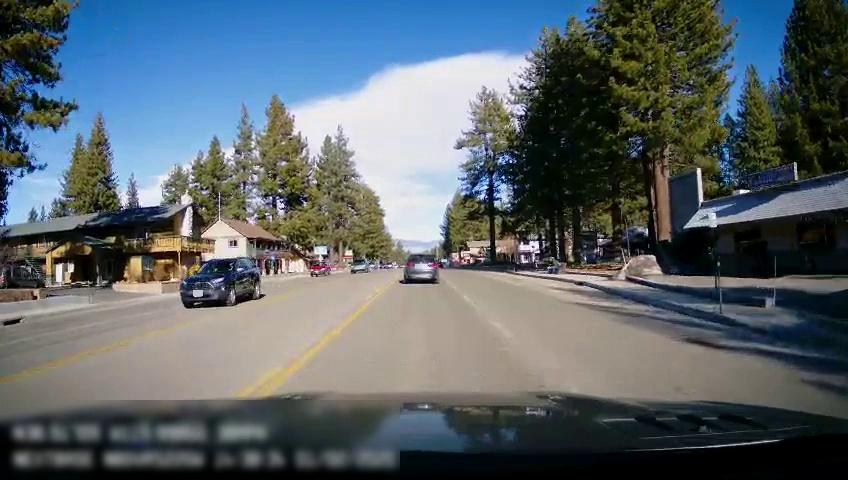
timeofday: Day
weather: Sunny
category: Drivable Space
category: Vehicles | SUV
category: Vehicles | Car
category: Vehicles | Car
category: Vehicles | SUV
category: Lanes | Opposite Lane
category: Lanes | Opposite Lane
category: Lanes | Current Lane
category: Lanes | Opposite Lane